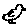
Label: bird